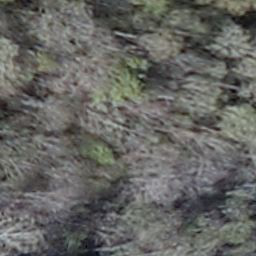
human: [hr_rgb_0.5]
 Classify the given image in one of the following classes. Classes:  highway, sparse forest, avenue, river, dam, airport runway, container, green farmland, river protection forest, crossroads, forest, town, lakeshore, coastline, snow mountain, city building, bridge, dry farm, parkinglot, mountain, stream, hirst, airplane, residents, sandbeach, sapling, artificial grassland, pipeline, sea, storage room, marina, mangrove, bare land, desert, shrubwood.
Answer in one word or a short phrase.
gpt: shrubwood